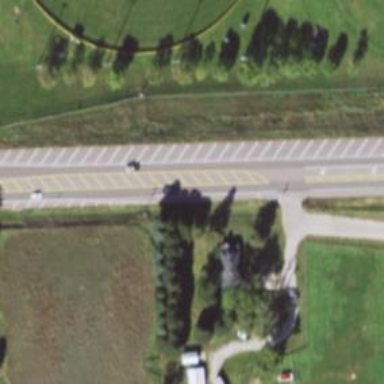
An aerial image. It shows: Asphalt road designated as trunk highway.